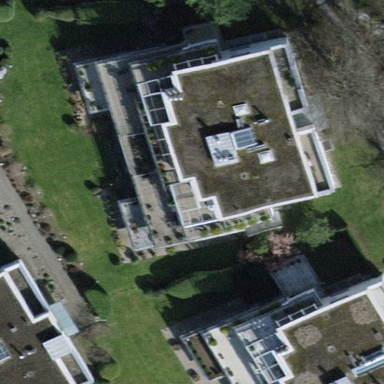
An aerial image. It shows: Balcony as part of building.